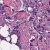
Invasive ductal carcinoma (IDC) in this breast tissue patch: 1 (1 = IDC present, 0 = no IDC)